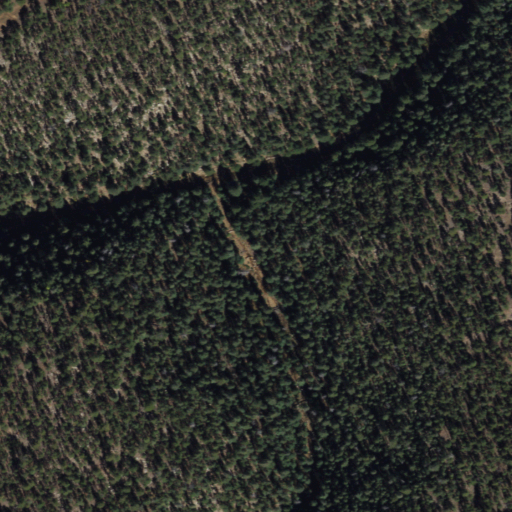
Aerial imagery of valley in Arizona named Sandstone Canyon containing only evergreen forest